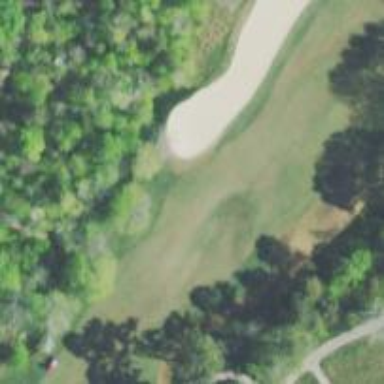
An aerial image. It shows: Grassy area designated as golf fairway.